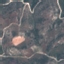
Label: HerbaceousVegetation